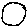
Label: circle